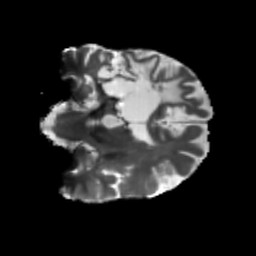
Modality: T2w
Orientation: coronal
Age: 57
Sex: male
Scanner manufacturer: siemens
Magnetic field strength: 3 T
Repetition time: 5.47 s
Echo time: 0.0854 s